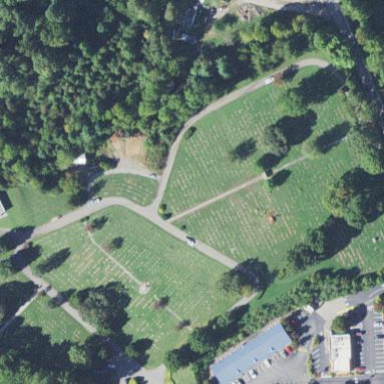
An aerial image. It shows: Cemetery.